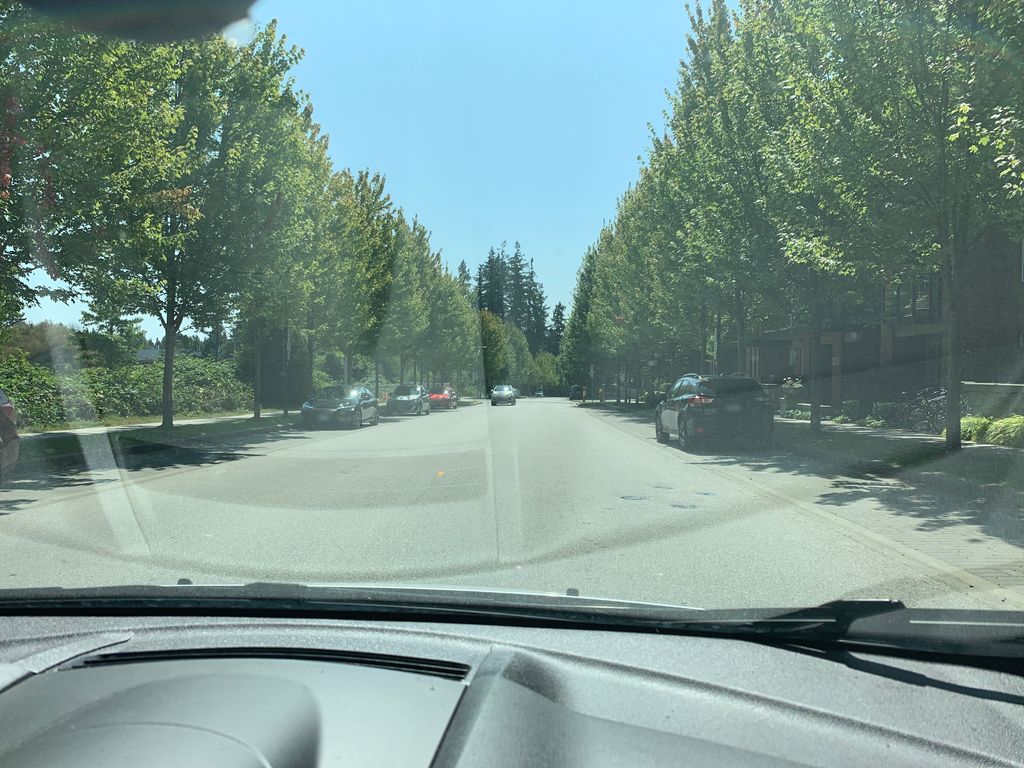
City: vancouver